Question: As it says, is there any difference between a MDI Client, Parent, or Container?
If they are all the same. Does this mean that all MDI applications cannot be more than 1 nested window deep?

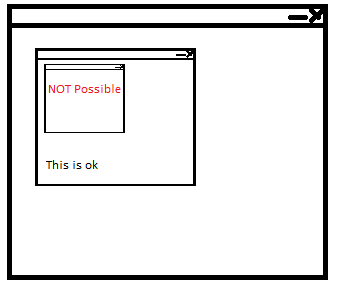
Answer: You can have only one MDI parent form, as Microsoft says:
> The Microsoft Windows implementation of the multiple document interface (MDI) does not support nested MDI client windows. In other words, neither an MDI client window nor an MDI child window can have an MDI client window as a child.
About the terms, in the literature the most common words used are MDI Parent and MDI Child. Since the technology itself is just , you are using for the container and for the inside forms.